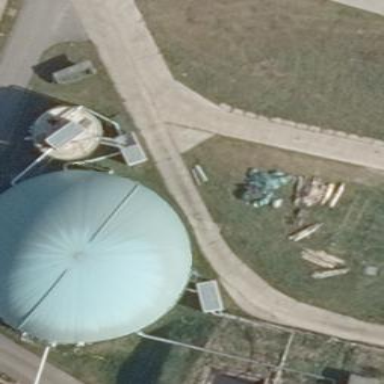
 used as digester with power generator inside."